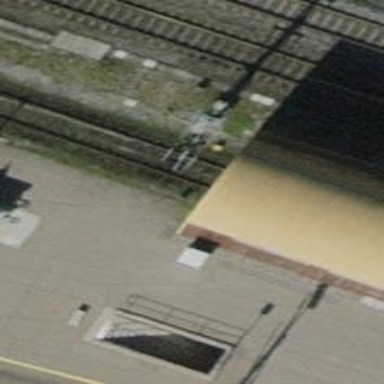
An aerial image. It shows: Level crossing along the railway.